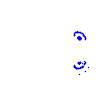
Particle: kaon